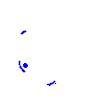
Particle: pion